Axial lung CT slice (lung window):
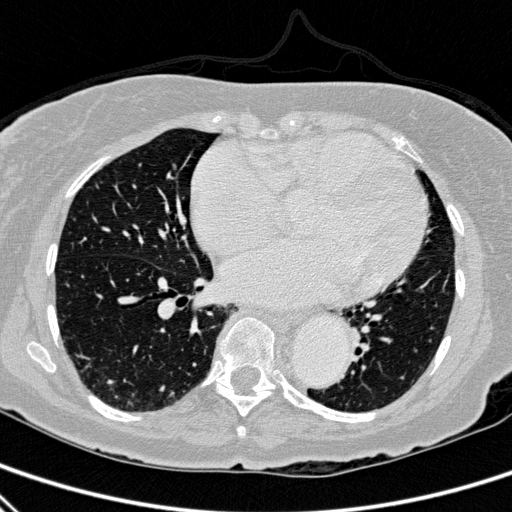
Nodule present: no